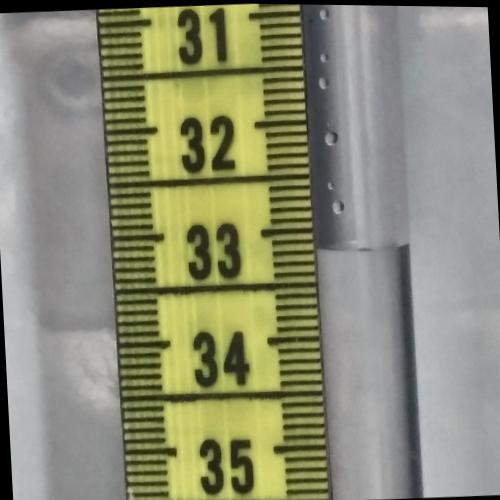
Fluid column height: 33.2 cm